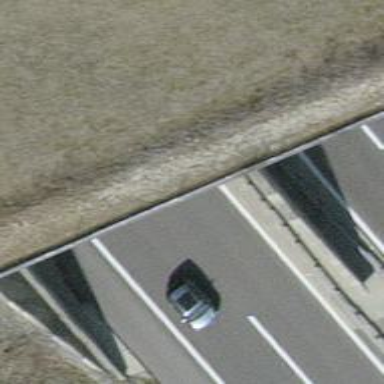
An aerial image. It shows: Motorway tunnel with asphalt surface.